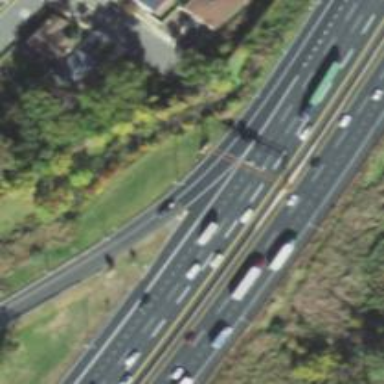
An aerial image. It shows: Asphalt motorway link.